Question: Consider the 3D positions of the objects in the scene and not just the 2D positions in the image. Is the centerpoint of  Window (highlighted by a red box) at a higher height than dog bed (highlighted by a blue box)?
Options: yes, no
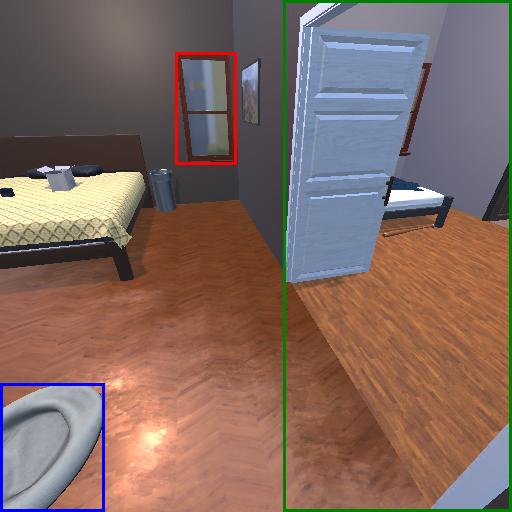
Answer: yes